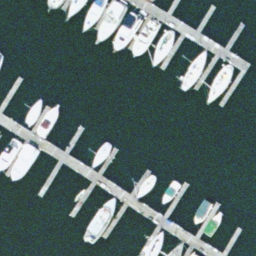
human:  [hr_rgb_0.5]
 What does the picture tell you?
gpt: harbor